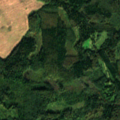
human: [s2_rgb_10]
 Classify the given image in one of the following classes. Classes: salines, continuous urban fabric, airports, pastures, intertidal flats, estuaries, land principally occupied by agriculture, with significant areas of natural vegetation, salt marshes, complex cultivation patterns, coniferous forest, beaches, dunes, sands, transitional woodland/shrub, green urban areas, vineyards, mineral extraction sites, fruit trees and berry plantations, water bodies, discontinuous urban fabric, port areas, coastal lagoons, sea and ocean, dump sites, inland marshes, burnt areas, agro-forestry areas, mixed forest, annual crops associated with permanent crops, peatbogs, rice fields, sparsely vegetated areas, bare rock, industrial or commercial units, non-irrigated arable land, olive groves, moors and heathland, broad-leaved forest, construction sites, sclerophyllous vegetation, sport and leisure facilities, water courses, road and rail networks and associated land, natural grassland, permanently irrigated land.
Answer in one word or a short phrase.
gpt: non-irrigated arable land, broad-leaved forest, mixed forest